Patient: sex F, age 34
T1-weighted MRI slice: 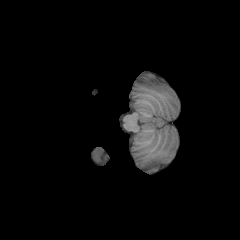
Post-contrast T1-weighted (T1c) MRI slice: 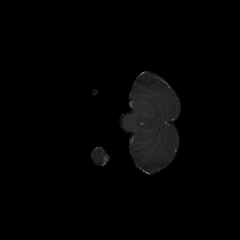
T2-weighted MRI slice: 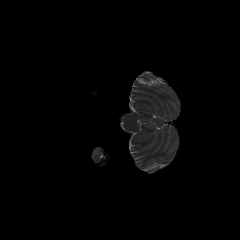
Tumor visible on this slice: no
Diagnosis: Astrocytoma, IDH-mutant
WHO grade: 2